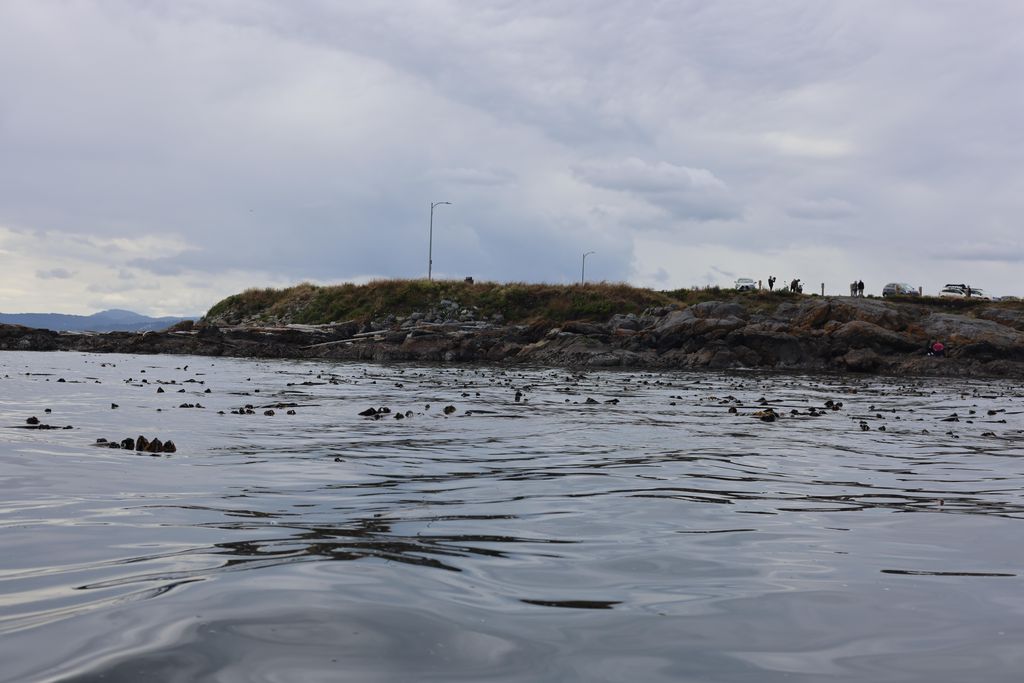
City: victoria